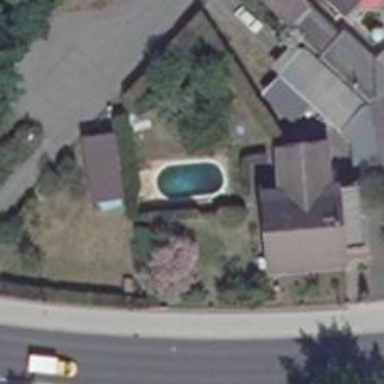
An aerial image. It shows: Swimming pool located in leisure land.